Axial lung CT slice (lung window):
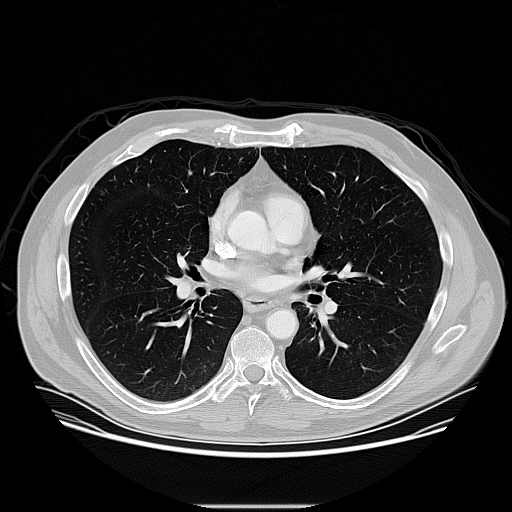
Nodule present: no